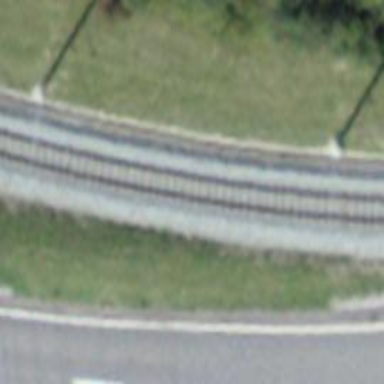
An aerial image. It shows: Narrow-gauge railway track with electrified contact line. The railway has one track.